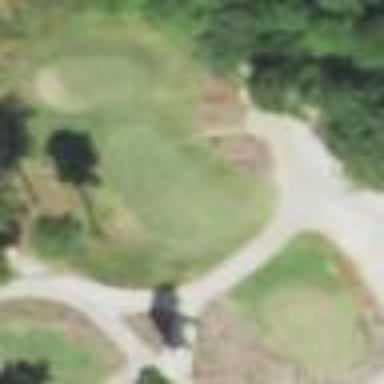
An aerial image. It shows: Golf rough area.